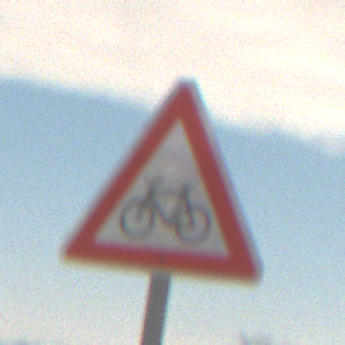
Verkehrszeichen: RadverkehrRechts
Umgebung: Outdoor, Nature
Tageszeit: MorningAfternoon
Wetter: Overcast
Licht: Natural
Jahreszeit: Winter
Kontrast: LowContrast